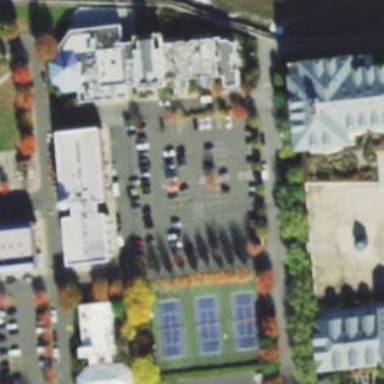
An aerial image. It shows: Parking area.